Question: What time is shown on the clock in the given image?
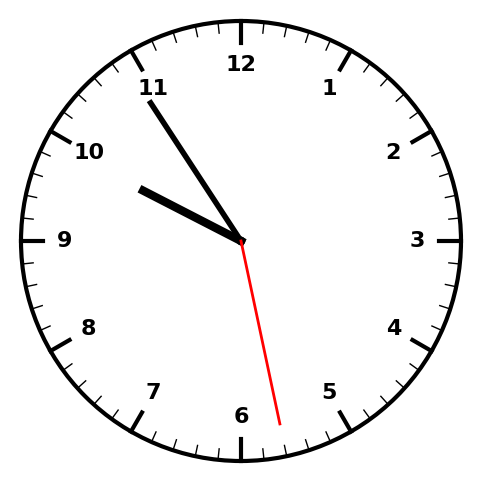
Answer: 09:54:28